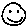
Label: smiley face